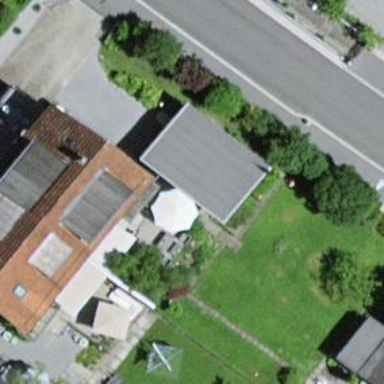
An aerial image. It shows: View of roof of building.